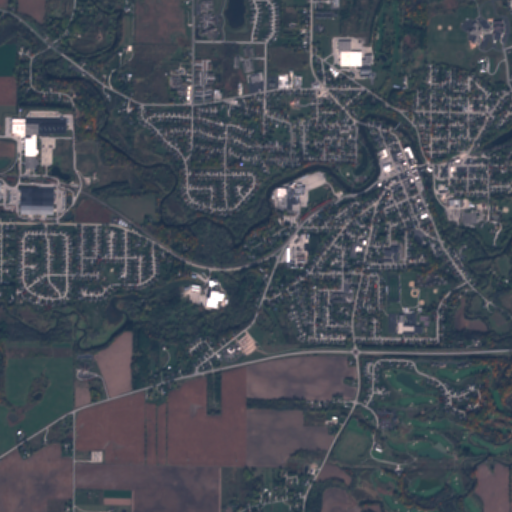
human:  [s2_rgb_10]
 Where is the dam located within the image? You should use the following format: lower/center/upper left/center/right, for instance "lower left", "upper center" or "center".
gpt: The dam is located in the upper right of the image.
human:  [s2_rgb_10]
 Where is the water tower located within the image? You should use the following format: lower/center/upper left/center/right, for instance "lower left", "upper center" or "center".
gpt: The water tower is located in the upper left of the image.
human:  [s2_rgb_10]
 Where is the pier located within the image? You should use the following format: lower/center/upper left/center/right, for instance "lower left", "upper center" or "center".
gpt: The pier is located in the upper right of the image.
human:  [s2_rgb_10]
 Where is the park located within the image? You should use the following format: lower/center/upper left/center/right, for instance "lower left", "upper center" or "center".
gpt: There is no park in the image.